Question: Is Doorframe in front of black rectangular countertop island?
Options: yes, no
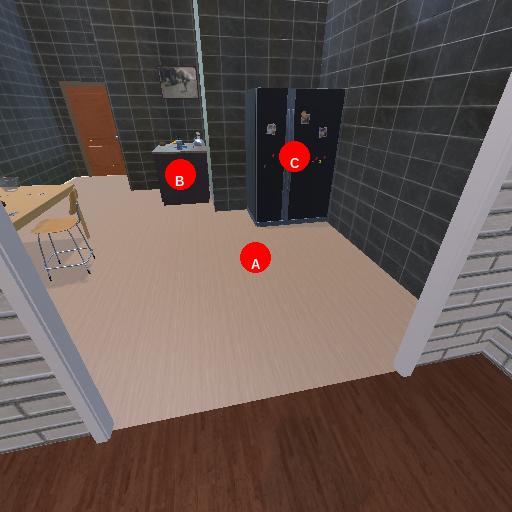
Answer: yes